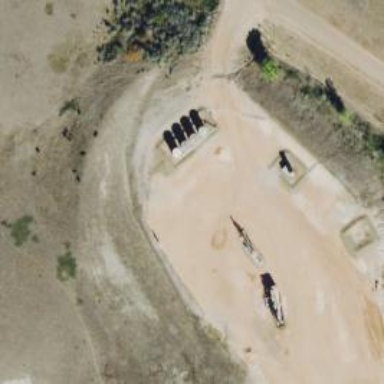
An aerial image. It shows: Storage tank with man-made structure.